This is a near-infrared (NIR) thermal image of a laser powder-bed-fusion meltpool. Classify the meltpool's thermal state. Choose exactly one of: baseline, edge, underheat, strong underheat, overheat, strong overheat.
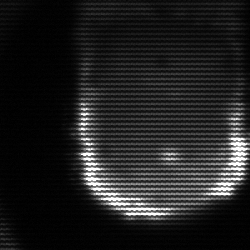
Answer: strong underheat